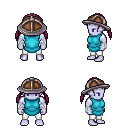
a pixel art fantasy rpg character, male body template, dark elf, purple skin, teal tunic, white pants, white blonde twin-tailed hairstyle, chain helm, white cloth bandages, four views (front, back, left, right), 2x2 character sprite sheet, small pixel art, hard edges, no anti-aliasing